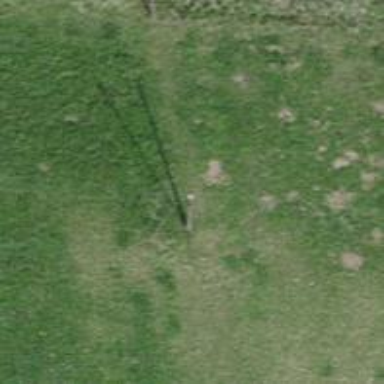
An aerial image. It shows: Power pole.